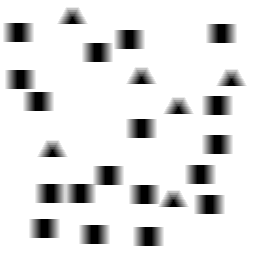
Squares: 18
Triangles: 6
Stars: 0
Total shapes: 24